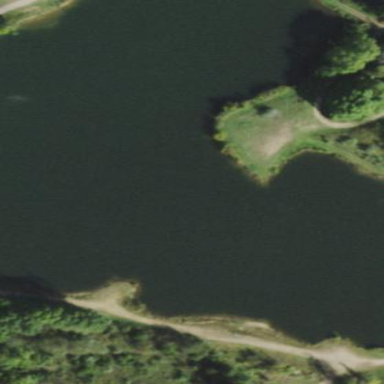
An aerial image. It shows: Pond with natural water.